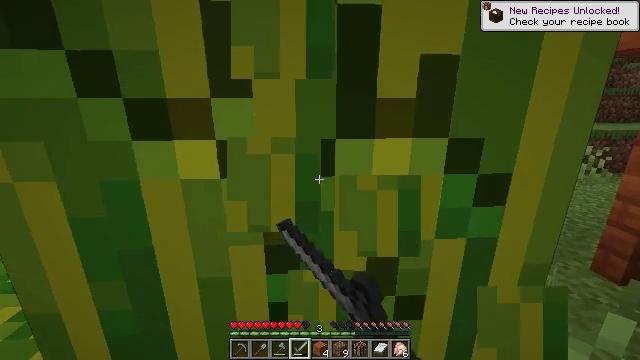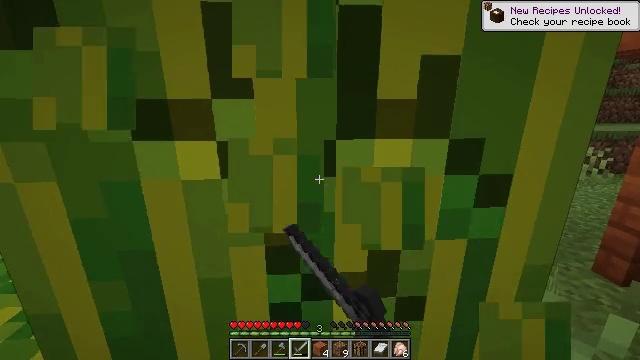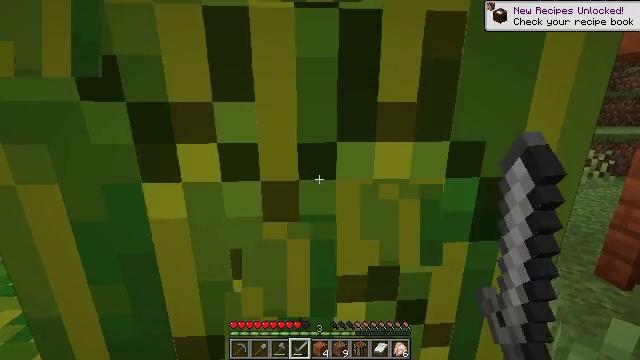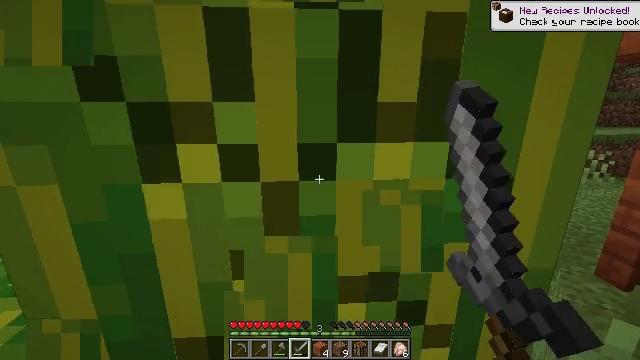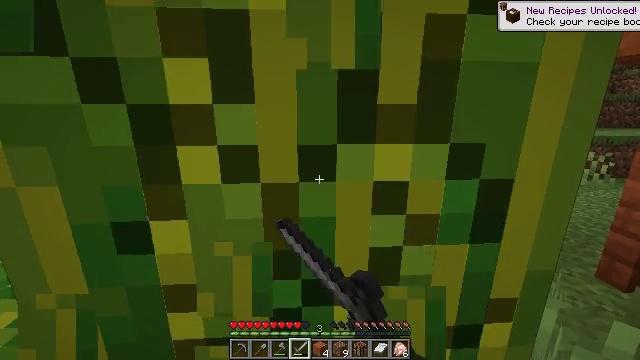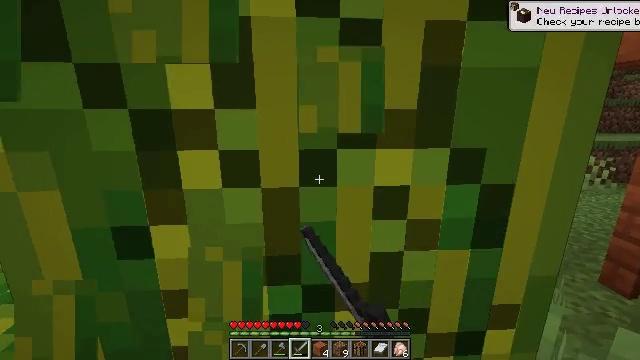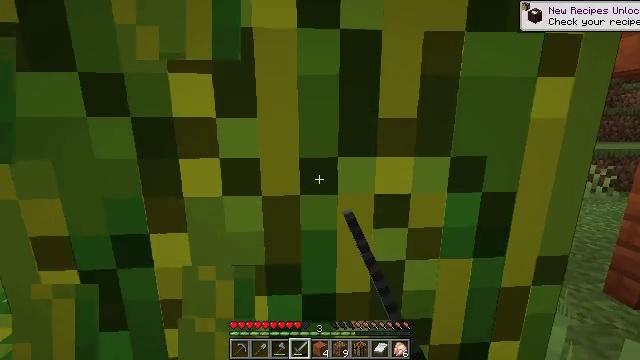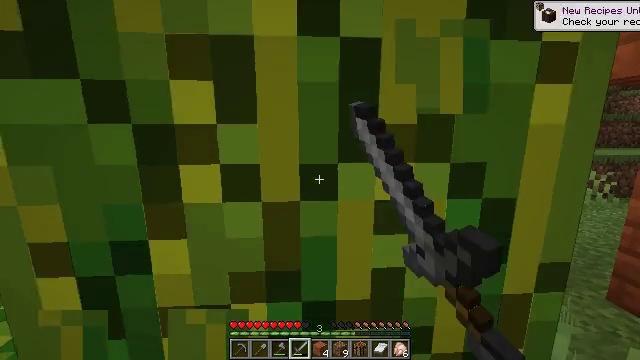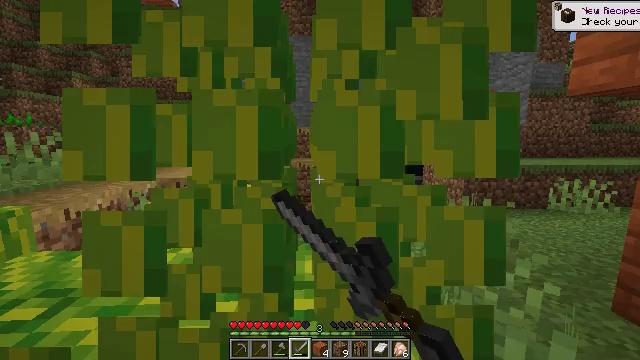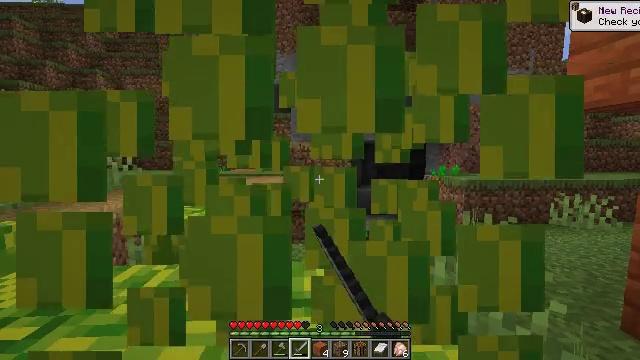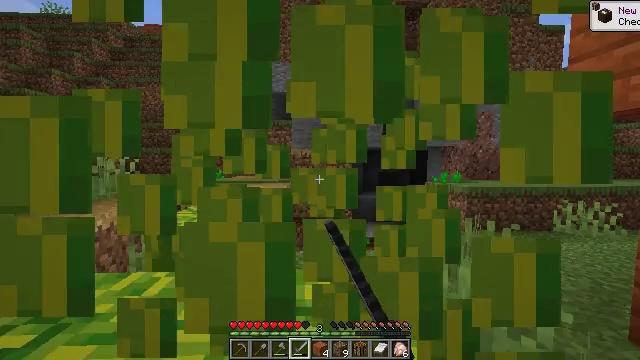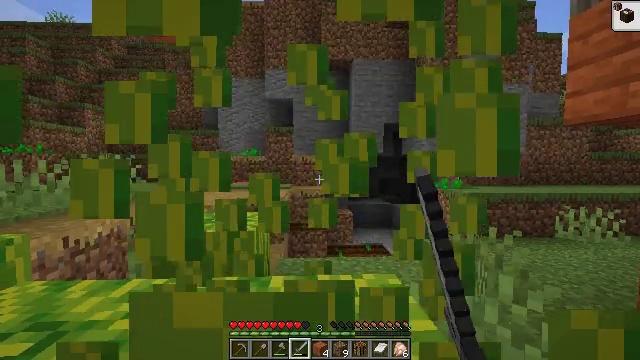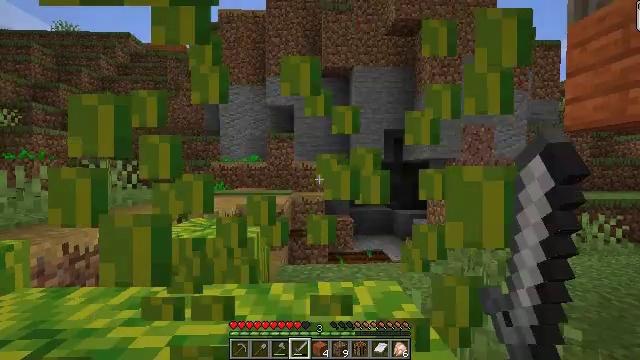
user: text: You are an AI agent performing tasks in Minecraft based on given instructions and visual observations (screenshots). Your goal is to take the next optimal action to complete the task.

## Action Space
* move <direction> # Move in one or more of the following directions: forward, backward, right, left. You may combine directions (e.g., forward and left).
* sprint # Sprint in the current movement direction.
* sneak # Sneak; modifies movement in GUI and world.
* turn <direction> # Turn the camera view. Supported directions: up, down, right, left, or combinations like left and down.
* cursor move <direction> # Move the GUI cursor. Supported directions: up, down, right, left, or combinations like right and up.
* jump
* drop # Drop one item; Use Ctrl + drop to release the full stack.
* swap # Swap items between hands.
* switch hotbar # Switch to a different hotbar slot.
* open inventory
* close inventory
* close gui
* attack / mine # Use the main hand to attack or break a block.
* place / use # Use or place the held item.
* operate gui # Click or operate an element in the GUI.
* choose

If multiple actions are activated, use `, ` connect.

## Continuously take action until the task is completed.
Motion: motion action
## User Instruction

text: Use right equipment to gather melon.
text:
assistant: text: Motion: attack / mine
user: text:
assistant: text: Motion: attack / mine
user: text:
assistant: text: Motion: attack / mine
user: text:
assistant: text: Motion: attack / mine
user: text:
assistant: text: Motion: turn up, attack / mine
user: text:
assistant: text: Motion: turn up, attack / mine
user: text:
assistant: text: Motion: turn up, attack / mine
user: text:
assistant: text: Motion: turn up, attack / mine
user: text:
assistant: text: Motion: turn up, attack / mine
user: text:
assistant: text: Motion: turn up, attack / mine
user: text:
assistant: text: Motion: turn up, attack / mine
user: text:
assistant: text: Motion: turn up, attack / mine
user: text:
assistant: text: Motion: attack / mine